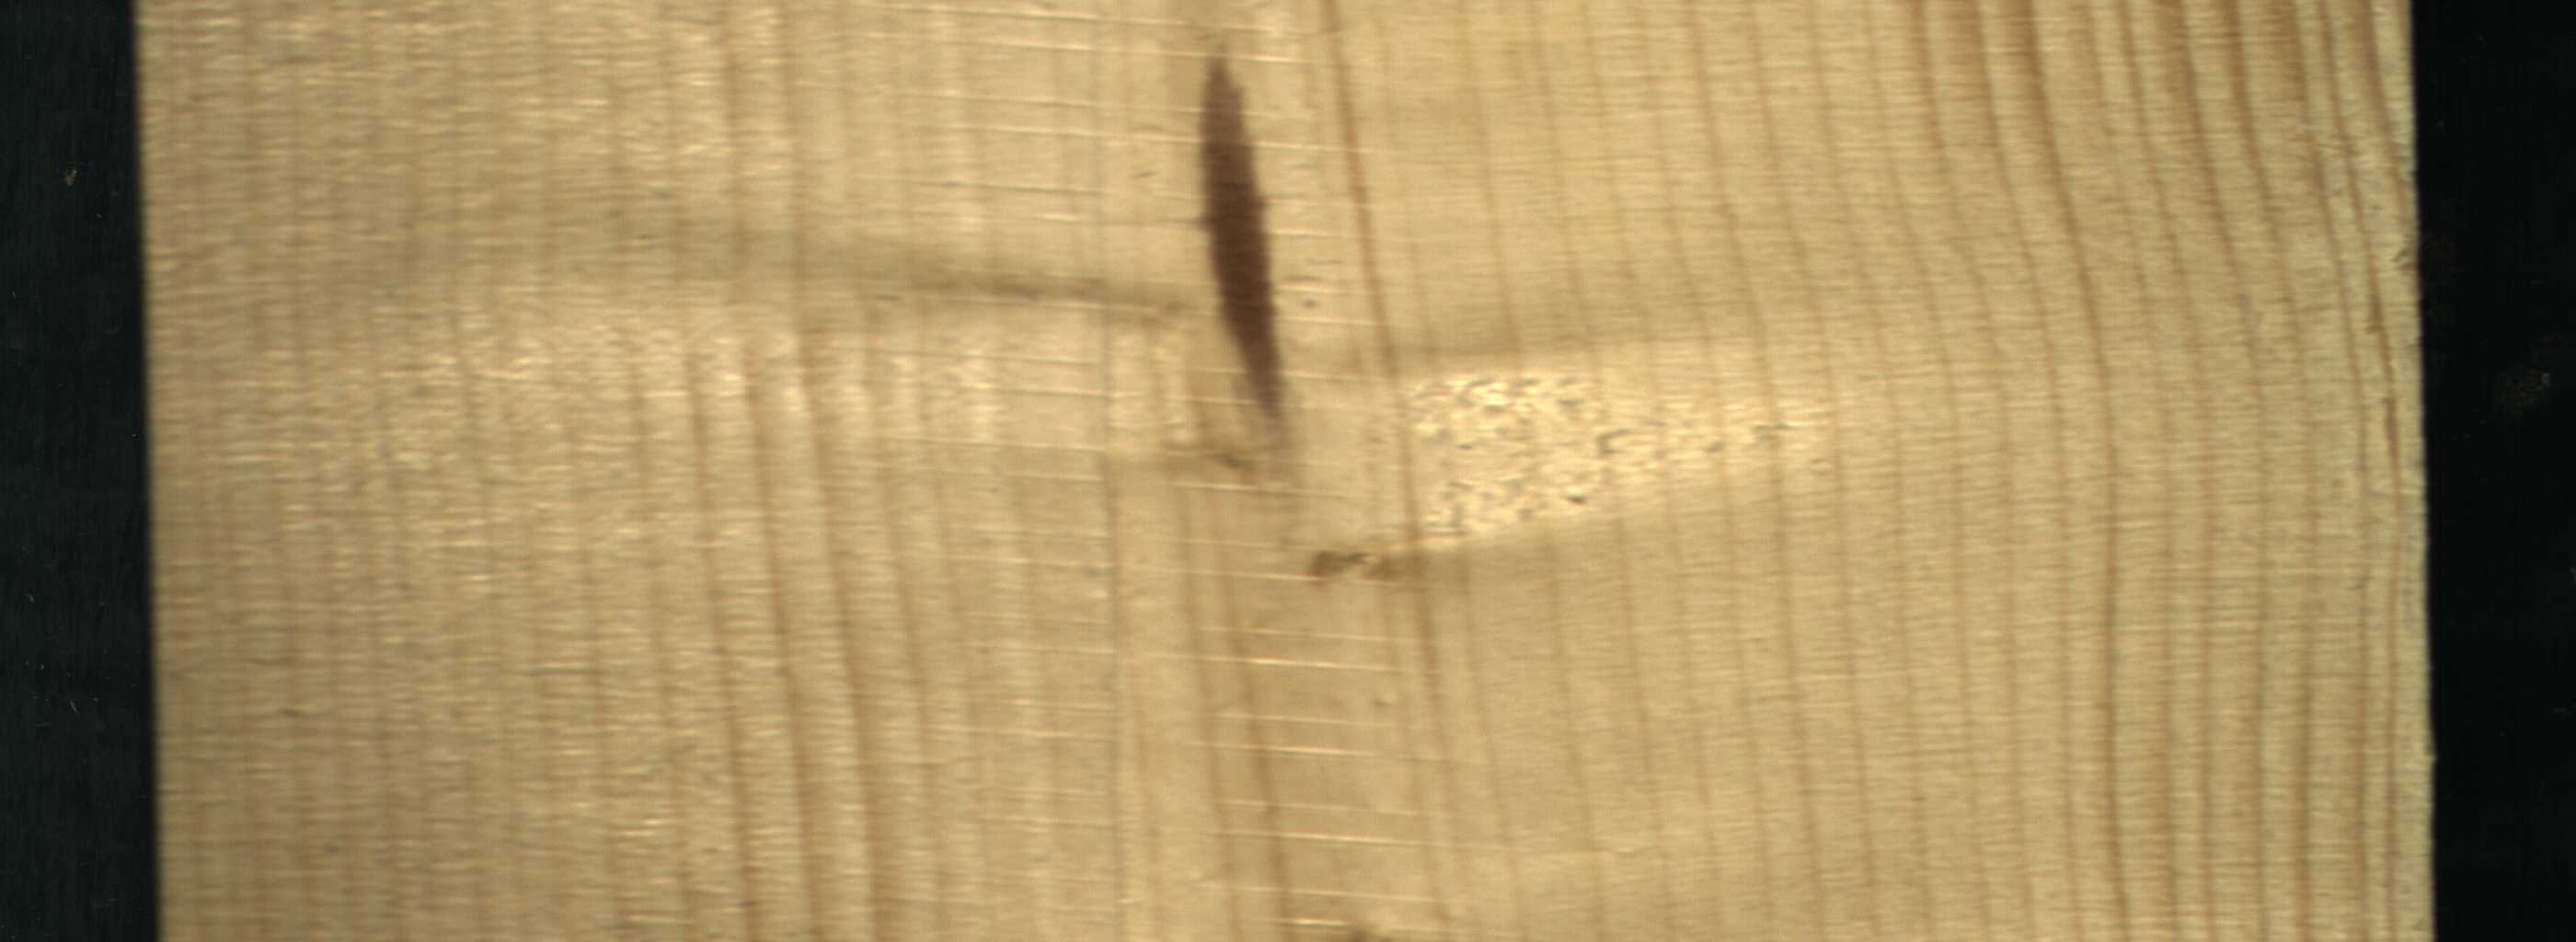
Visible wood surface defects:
Marrow